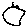
Label: moon